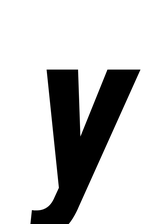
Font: Roboto-Italic_Condensed_Bold_Italic